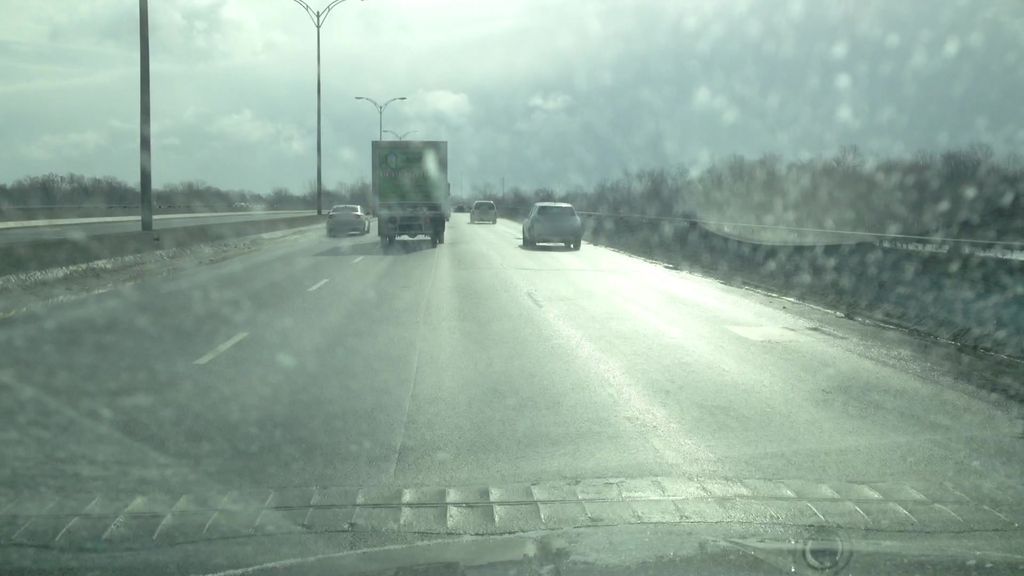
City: montreal